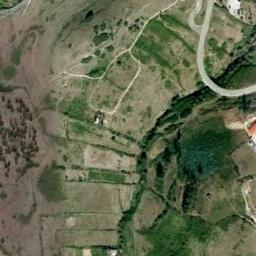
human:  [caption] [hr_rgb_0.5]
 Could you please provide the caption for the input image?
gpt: There is a path between the terraces leading to a building .

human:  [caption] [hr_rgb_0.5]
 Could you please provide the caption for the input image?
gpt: There are many plants on the terrace .

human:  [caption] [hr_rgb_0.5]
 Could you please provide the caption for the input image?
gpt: There are paths and houses in a patch of brown and green terraces .

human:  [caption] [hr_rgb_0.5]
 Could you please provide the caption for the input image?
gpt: The bare and green terrace is next to some trees .

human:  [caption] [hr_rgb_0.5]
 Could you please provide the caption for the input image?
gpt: There are some green terraces of different sizes .